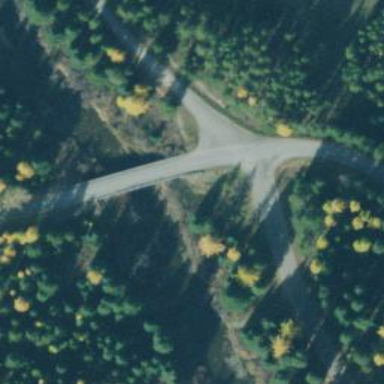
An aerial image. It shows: Tertiary road with bridge.